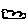
Label: cloud